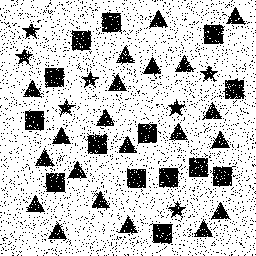
Squares: 14
Triangles: 21
Stars: 7
Total shapes: 42